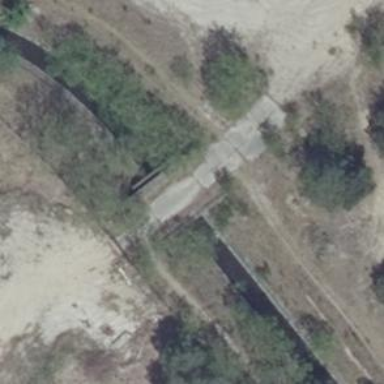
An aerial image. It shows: Man-made bridge.